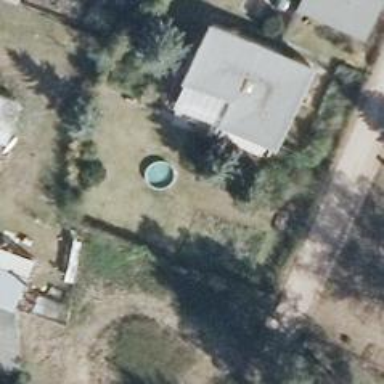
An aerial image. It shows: Swimming pool located in leisure land.